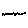
Label: zigzag